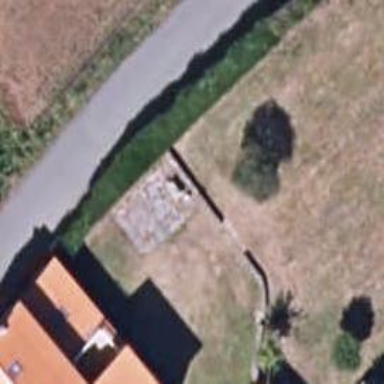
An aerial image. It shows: Simple house.